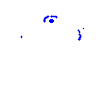
Particle: electron